Question: I want to make a CSS only speech bubble. So far, I have this...
### Example

### CSS
'''
div {
position: relative;
background: #fff;
padding: 10px;
font-size: 12px;
text-align: center;
-webkit-border-radius: 20px;
-moz-border-radius: 20px;
border-radius: 20px;
}
div:after {
content: "";
display: block;
width: 0;
height: 0;
position: absolute;
left: 50%;
bottom: -60px;
margin-left: -15px;
border-width: 30px 20px 30px 20px;
border-style: solid;
border-color: #fff transparent transparent transparent;
}
'''
<URL>.
...which is what I want. However, I want a light border around the whole thing.
Obviously, on the main portion, that is simple as adding 'border: 1px solid #333' to the 'div'.
However, as the tail of the bubble is a , I can't user a border with it.
I tried setting a box shadow of '0 0 1px #333' but browsers apply the border to the rectangular shape of the element (which I guess is what they do).
<URL>.
My next thoughts were finding a Unicode character that looks like a bubble tail and absolutely positioning it there, with 'text-shadow' for the border and using 'z-index' of the main bubble to hide the top shadow of the text.
What Unicode character would be suitable for this? Should I do something different? Do I need to resort to an image?
I only have to support Mobile Safari. :)
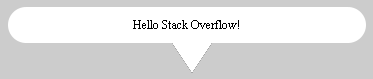
Answer: '''
<div>Hello Stack Overflow!<span></span></div>
'''
'''
div span:after {
content: "";
display: block;
width: 0;
height: 0;
position: absolute;
left: 50%;
bottom: -51px;
margin-left: -15px;
border-width: 20px 20px 30px 20px;
border-style: solid;
border-color: #000 transparent transparent transparent;
}
'''
<URL>